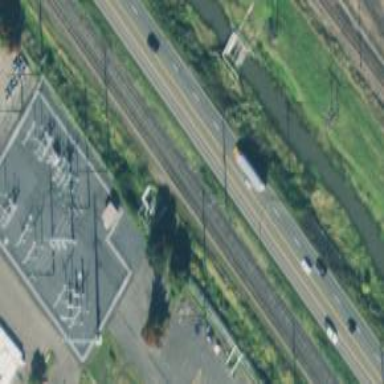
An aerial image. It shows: Railway siding for service.